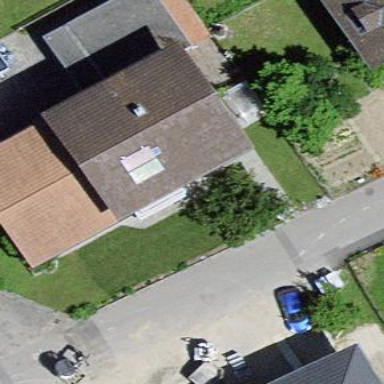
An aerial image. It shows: Residential building.